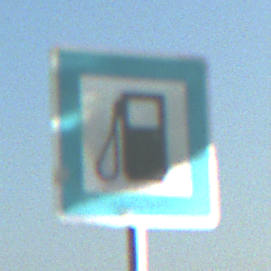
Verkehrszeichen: Tankstelle
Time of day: MorningAfternoon
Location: Outdoor (Nature)
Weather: Clear
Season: NotSpecified
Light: Natural